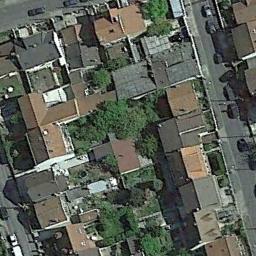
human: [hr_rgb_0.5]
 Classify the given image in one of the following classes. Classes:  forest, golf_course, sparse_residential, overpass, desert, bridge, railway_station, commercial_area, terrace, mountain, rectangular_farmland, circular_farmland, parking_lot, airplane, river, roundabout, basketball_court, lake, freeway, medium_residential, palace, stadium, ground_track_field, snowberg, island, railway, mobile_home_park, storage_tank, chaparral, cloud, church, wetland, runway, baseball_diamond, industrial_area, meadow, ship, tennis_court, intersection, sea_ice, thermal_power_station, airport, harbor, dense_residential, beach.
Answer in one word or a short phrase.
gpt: dense_residential